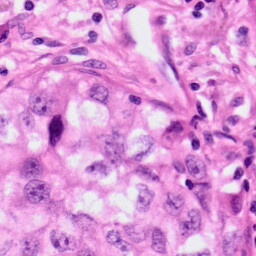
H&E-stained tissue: Lung